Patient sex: M
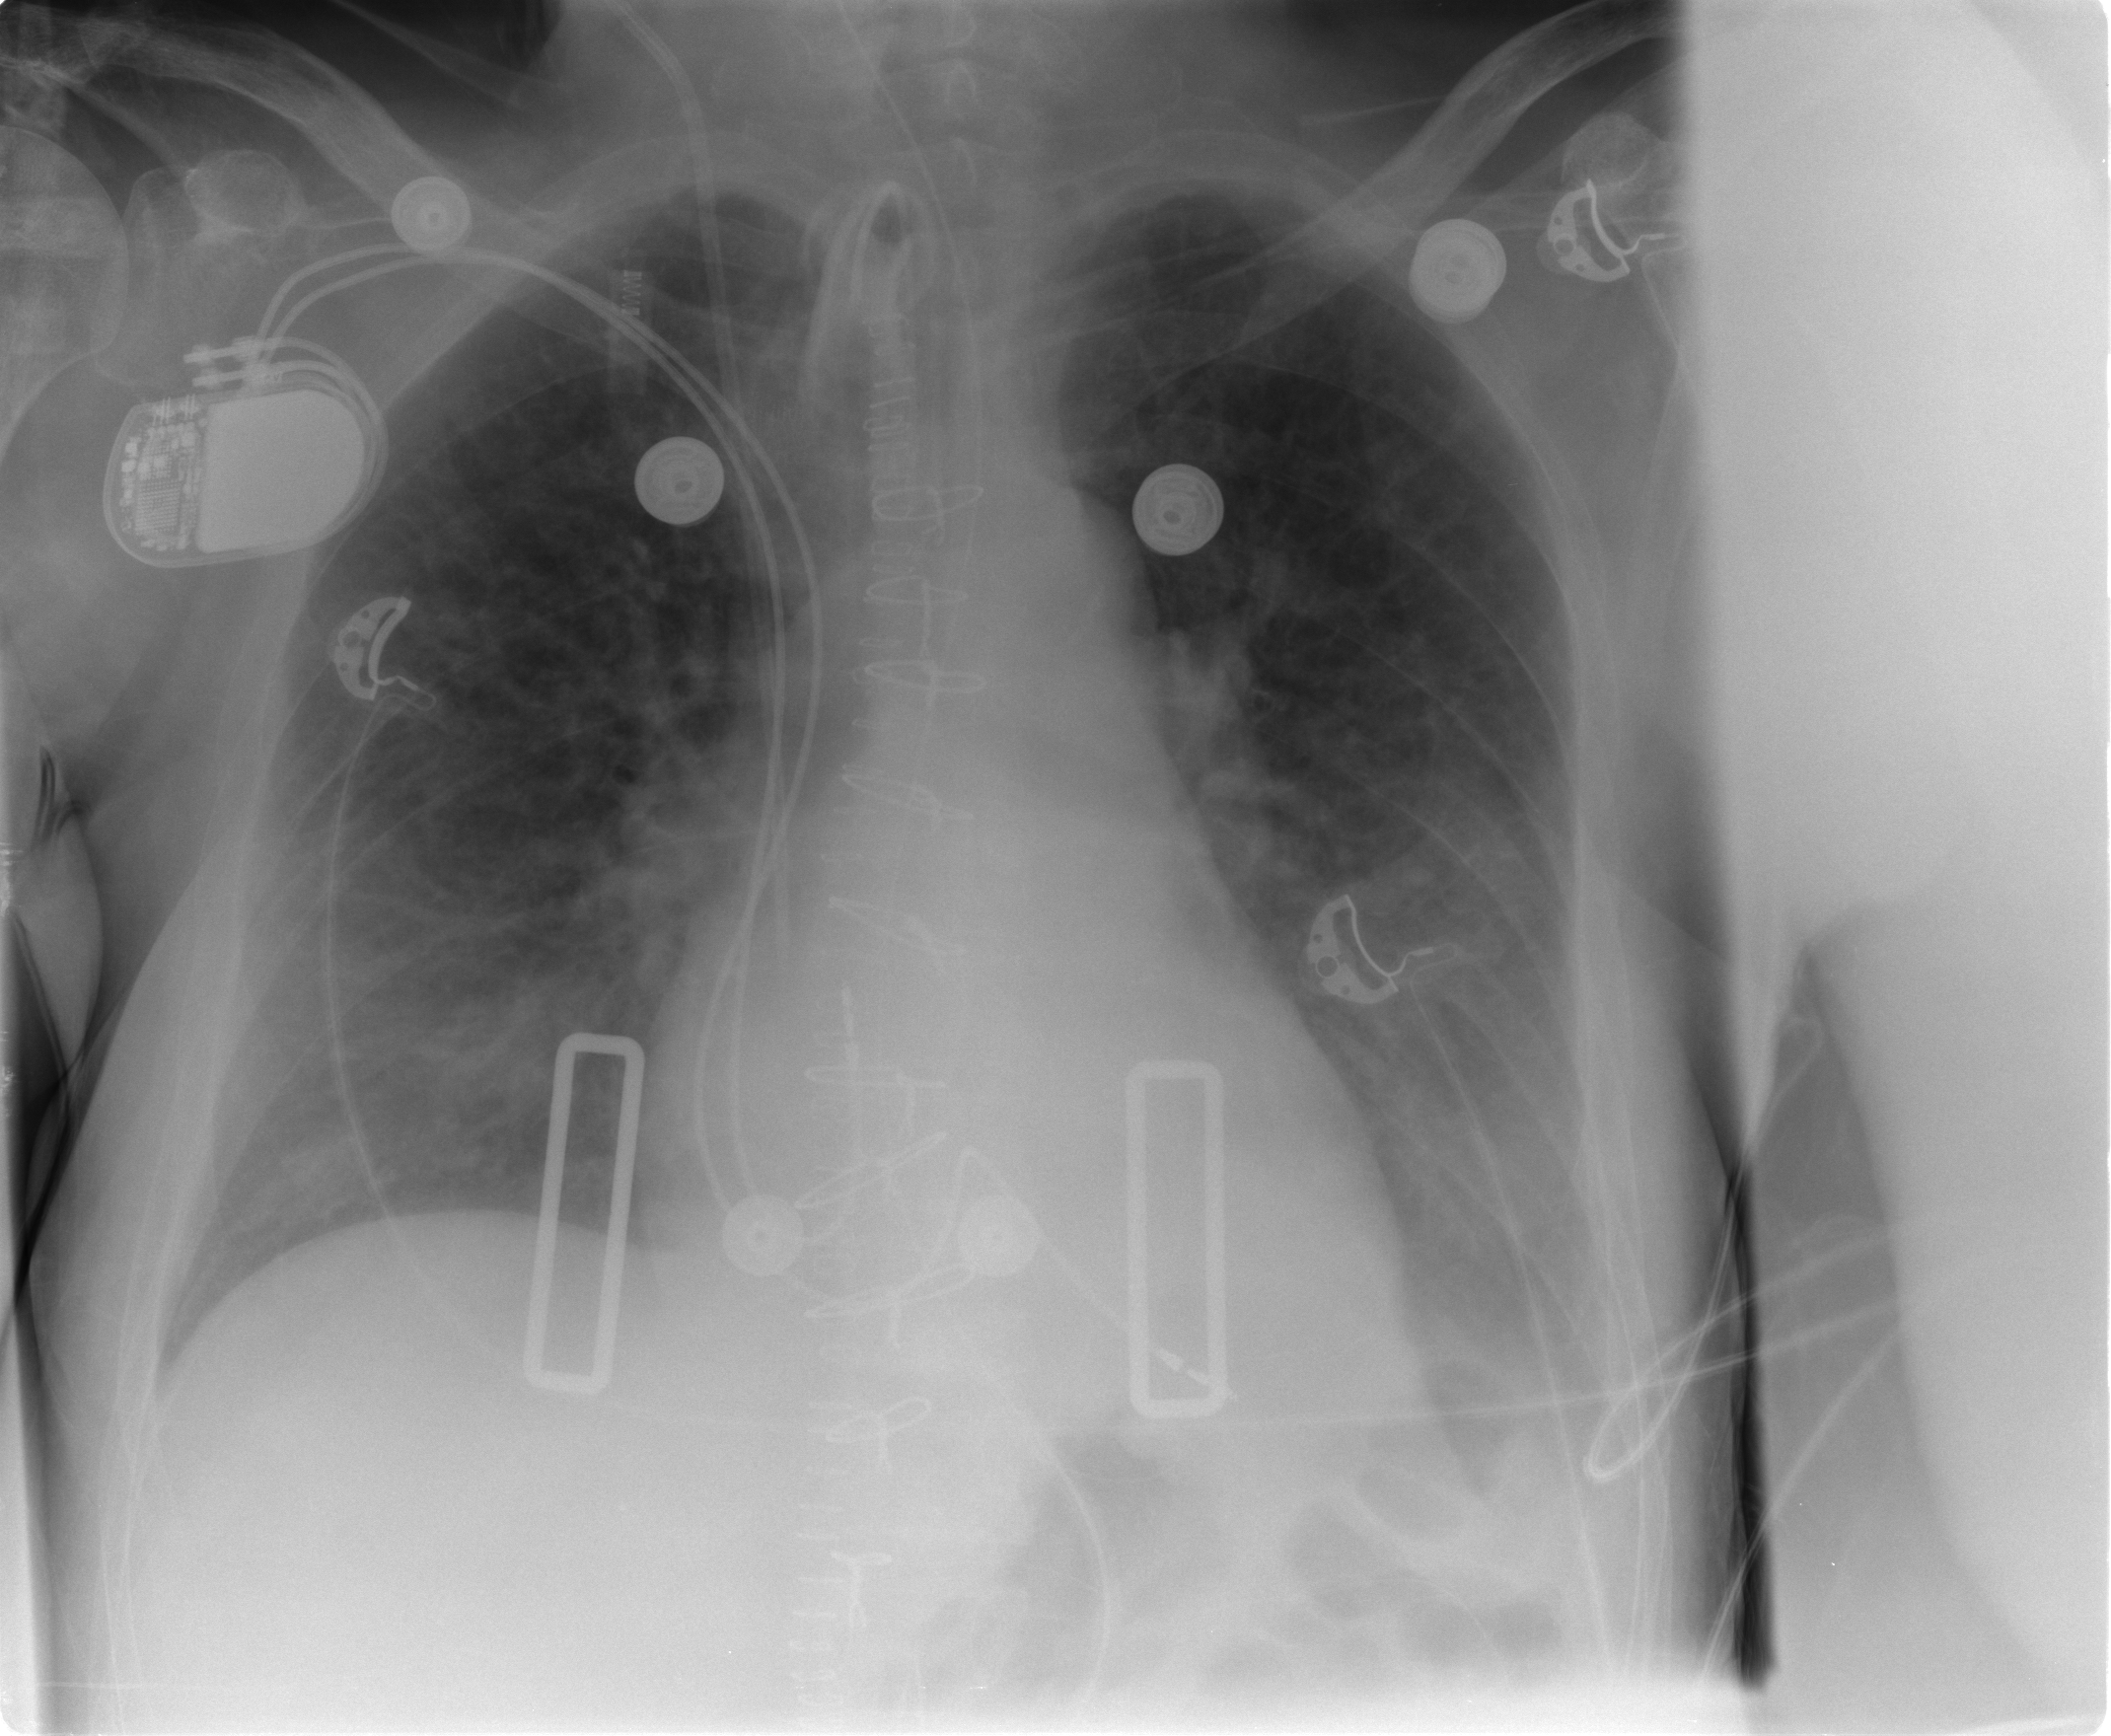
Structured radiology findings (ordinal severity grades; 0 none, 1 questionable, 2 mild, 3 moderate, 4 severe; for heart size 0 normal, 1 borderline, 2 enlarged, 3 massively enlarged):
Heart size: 0
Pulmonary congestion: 2
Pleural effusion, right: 0
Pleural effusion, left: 1
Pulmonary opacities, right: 2
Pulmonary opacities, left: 0
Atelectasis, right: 2
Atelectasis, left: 2